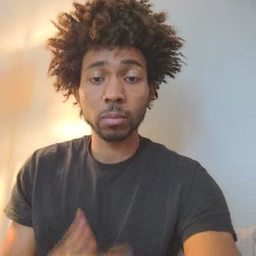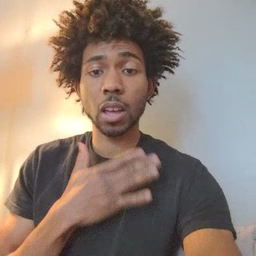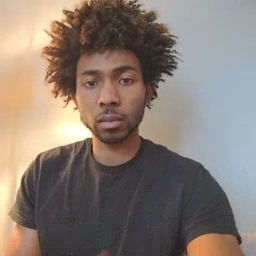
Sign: happy